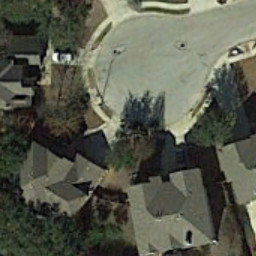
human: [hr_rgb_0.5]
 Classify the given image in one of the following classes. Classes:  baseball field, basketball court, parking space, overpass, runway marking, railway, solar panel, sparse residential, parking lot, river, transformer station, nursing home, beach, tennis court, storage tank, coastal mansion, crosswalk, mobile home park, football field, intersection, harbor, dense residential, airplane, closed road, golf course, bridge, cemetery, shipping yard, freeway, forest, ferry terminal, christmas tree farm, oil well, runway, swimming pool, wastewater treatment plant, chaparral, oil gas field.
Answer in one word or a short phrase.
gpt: closed road